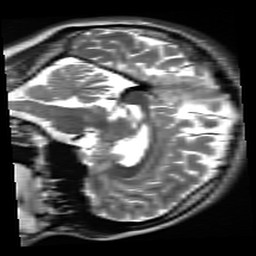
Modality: inplaneT2
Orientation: sagittal
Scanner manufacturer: siemens
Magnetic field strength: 3 T
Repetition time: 7.02 s
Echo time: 0.069 s